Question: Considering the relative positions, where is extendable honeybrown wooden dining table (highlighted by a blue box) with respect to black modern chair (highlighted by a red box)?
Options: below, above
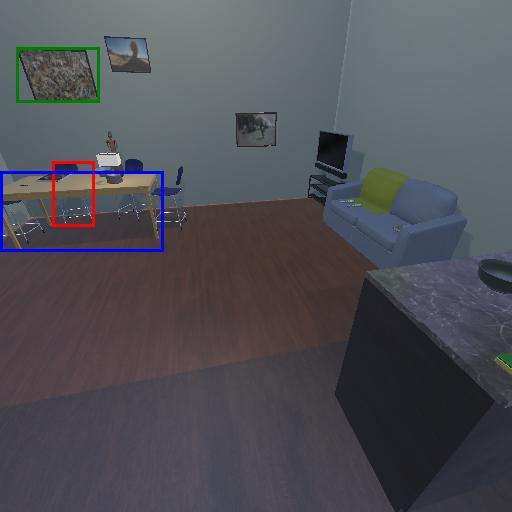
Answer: below